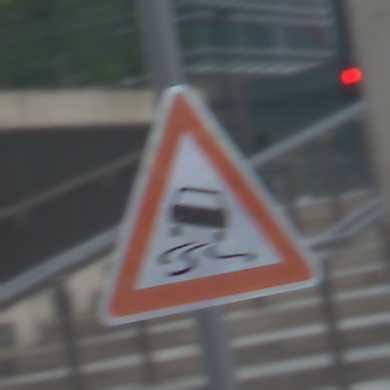
Verkehrszeichen: SchleuderOderRutschgefahr
Umgebung: Outdoor, Urban
Tageszeit: MorningAfternoon
Wetter: PartlyCloudy
Licht: Natural
Jahreszeit: NotSpecified
Kontrast: LowContrast